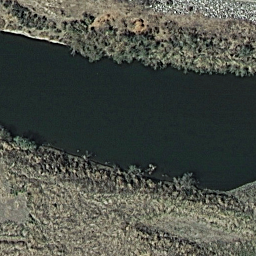
Label: river